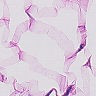
Metastatic tissue present: no